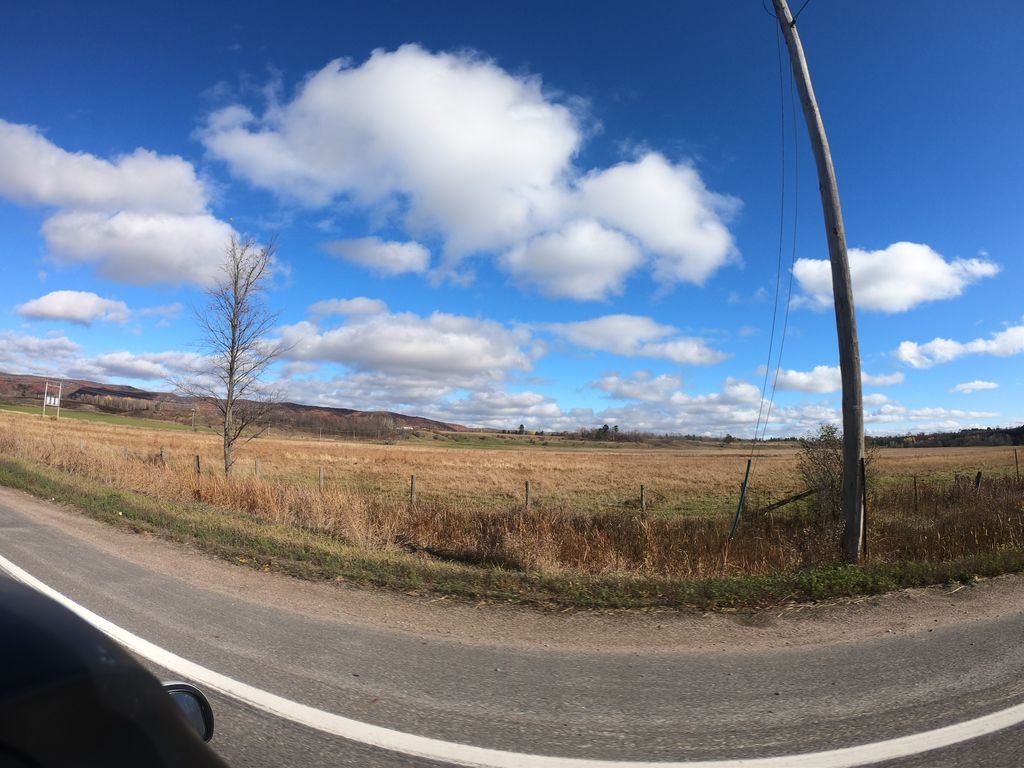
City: ottawa-gatineau